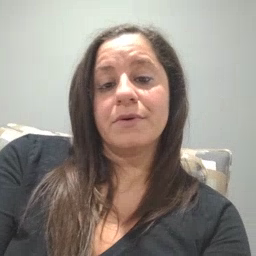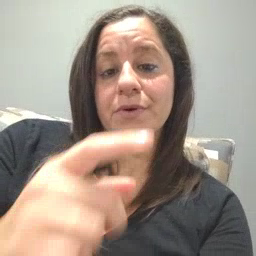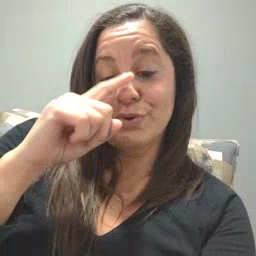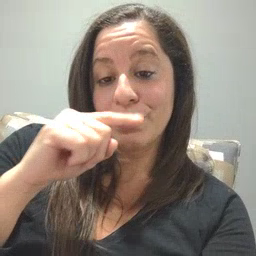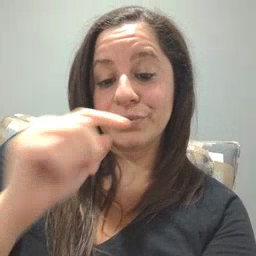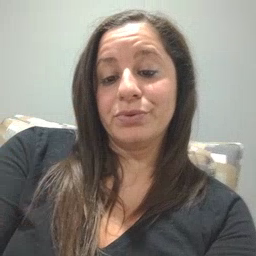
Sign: noisy